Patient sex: M
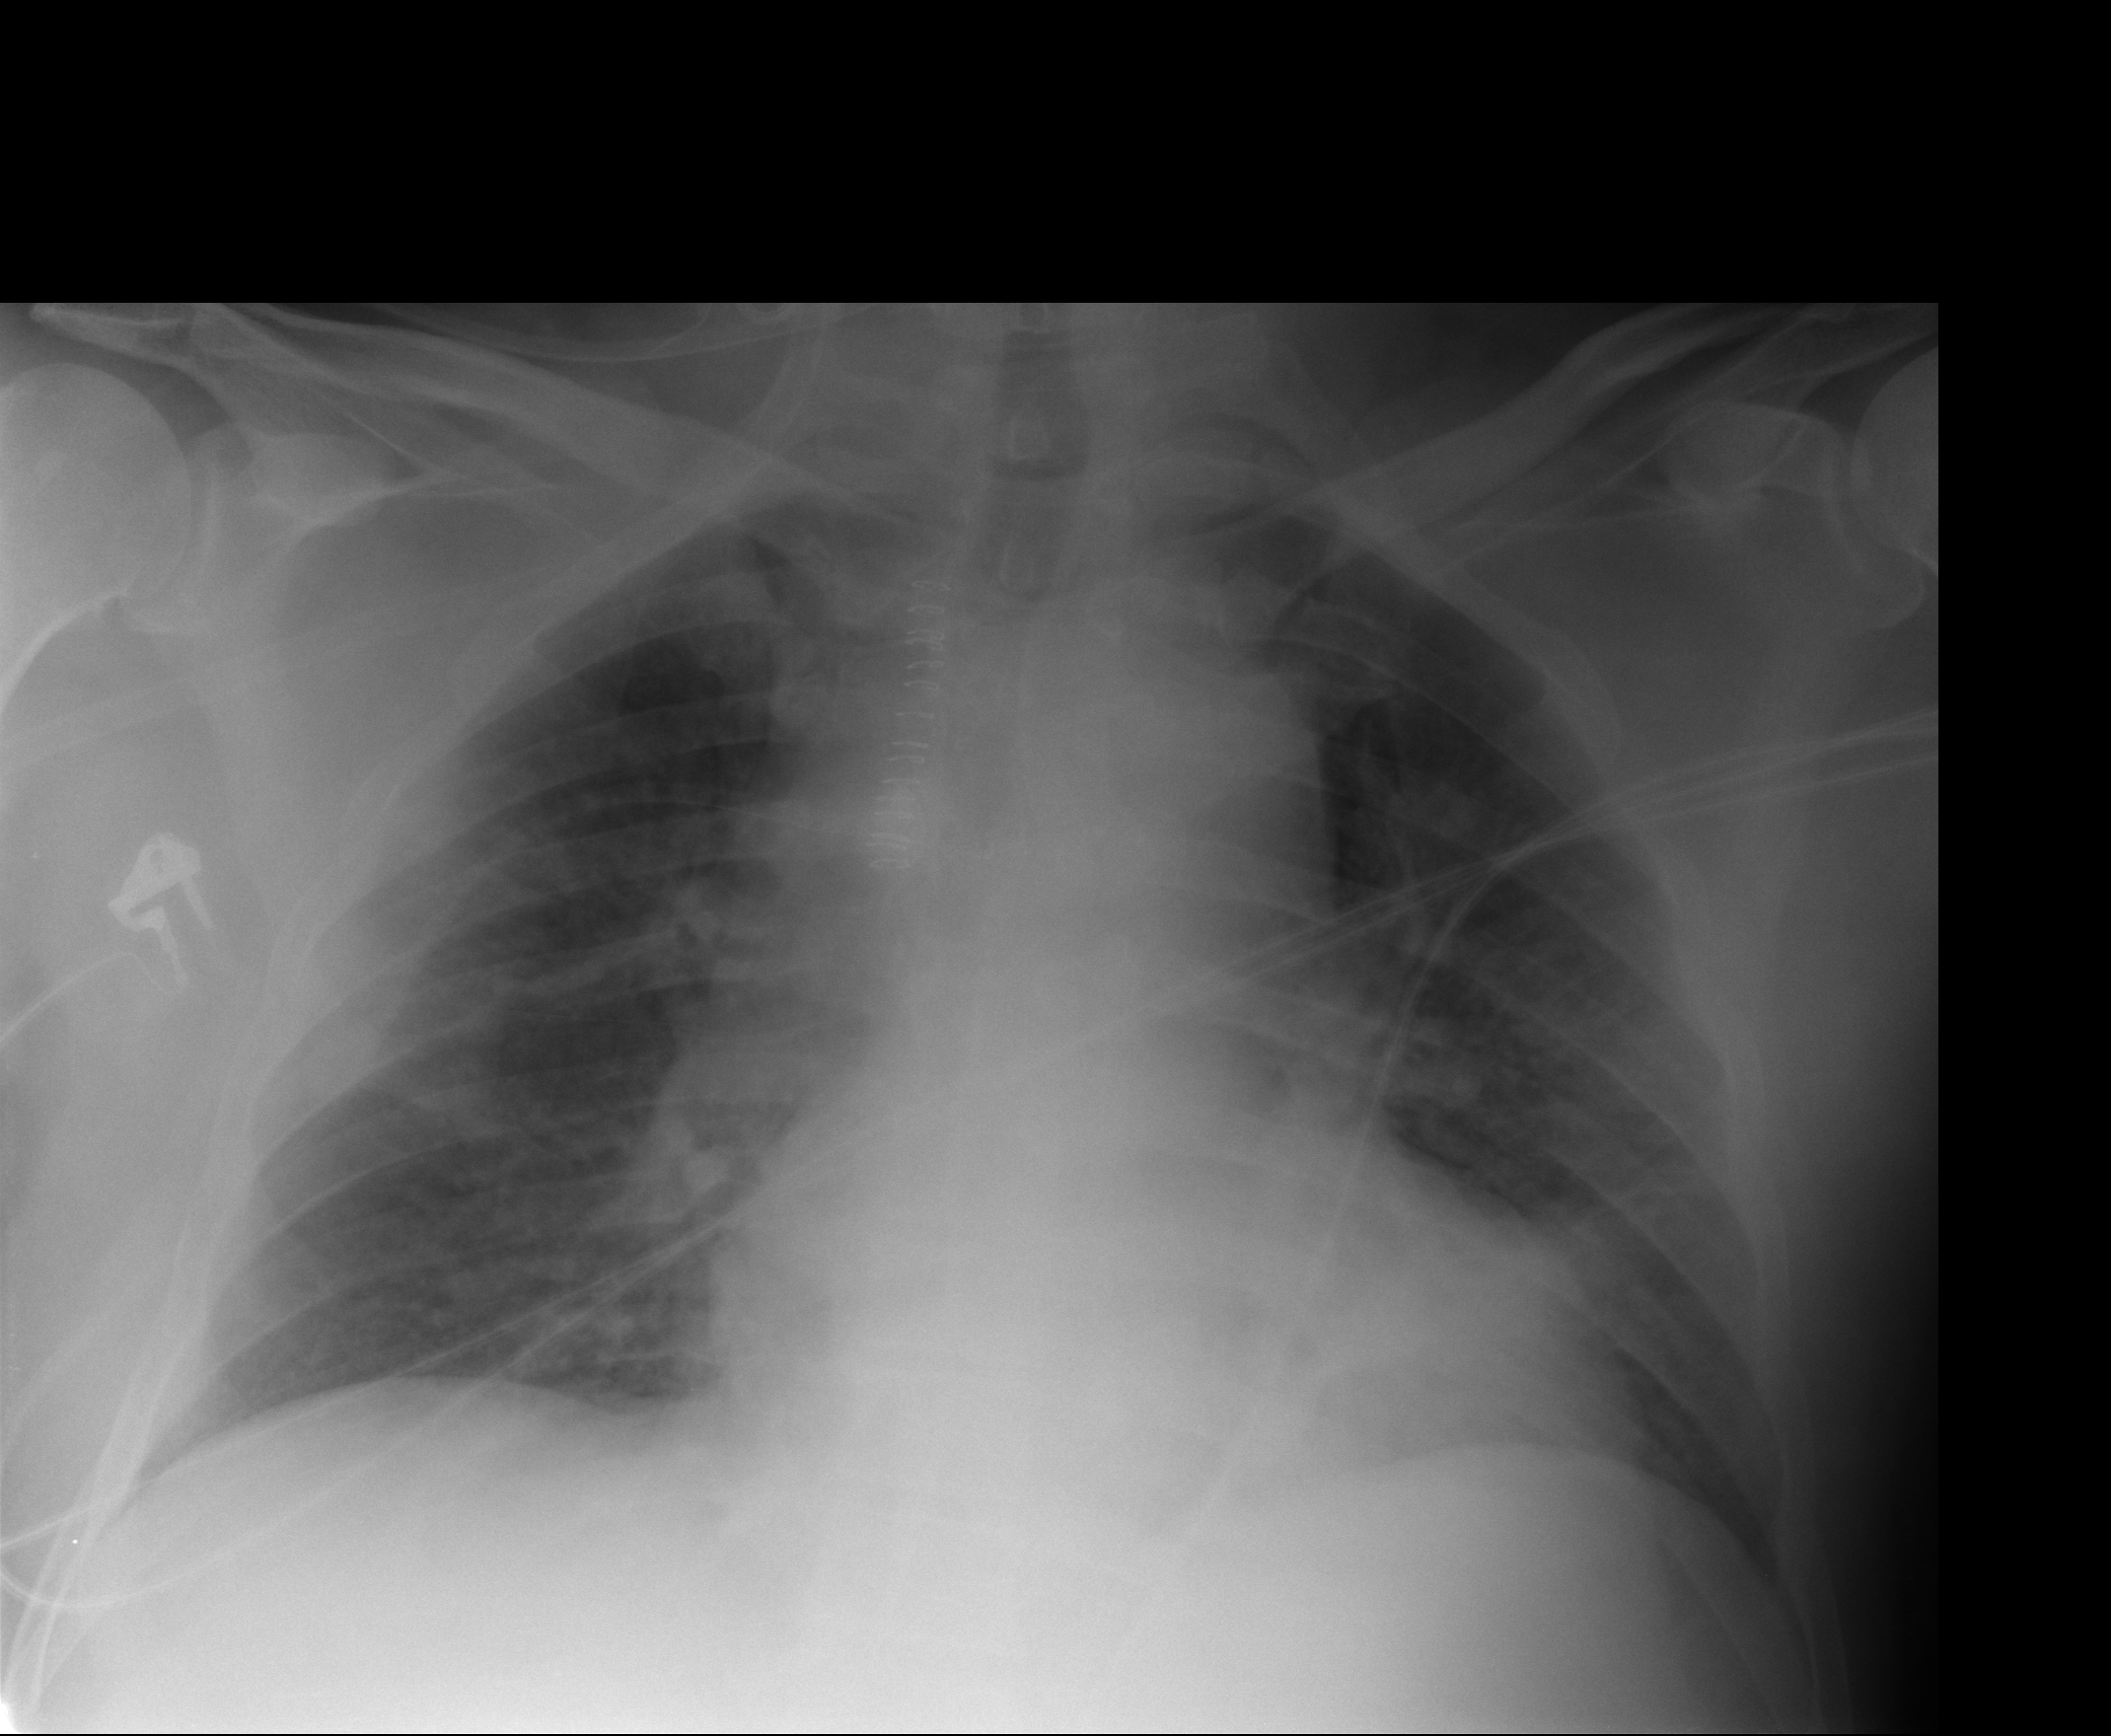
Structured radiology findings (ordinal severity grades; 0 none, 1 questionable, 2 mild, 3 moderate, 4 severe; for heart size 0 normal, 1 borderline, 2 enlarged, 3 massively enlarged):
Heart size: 2
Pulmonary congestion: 2
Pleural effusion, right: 2
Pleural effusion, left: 2
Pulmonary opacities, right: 0
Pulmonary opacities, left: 1
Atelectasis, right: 0
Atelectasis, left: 1